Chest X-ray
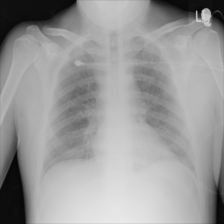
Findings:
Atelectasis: negative
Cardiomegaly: negative
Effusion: negative
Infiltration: negative
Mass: negative
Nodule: negative
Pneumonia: negative
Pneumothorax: negative
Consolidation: negative
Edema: negative
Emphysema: negative
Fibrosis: negative
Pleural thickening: negative
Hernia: negative